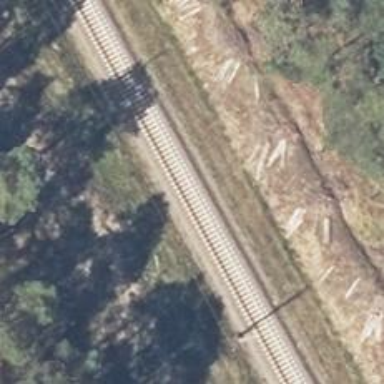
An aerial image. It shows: Railway signal.